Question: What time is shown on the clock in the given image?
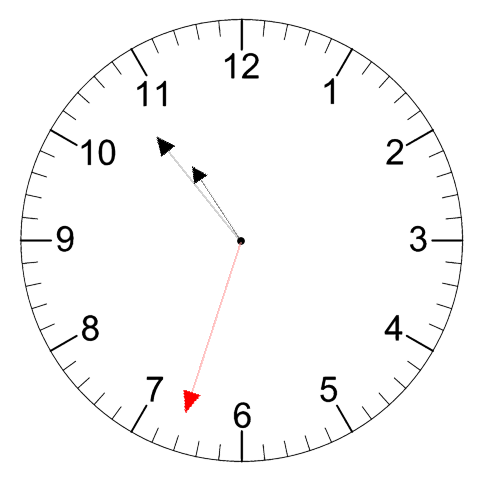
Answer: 10:53:33